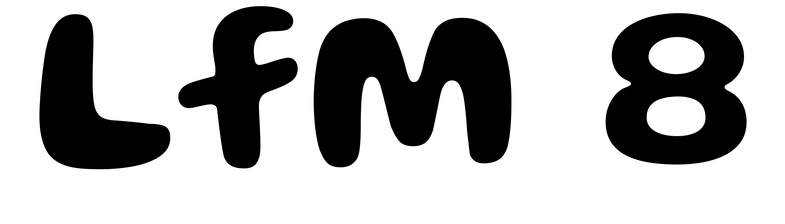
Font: Gluten_SemiBold